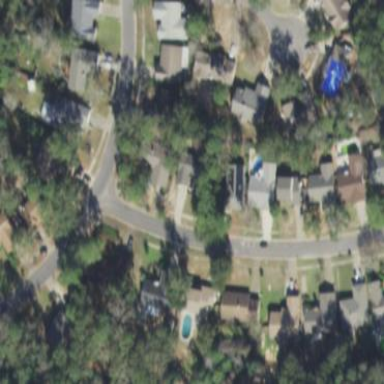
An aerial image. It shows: Residential area composed of single-family homes.